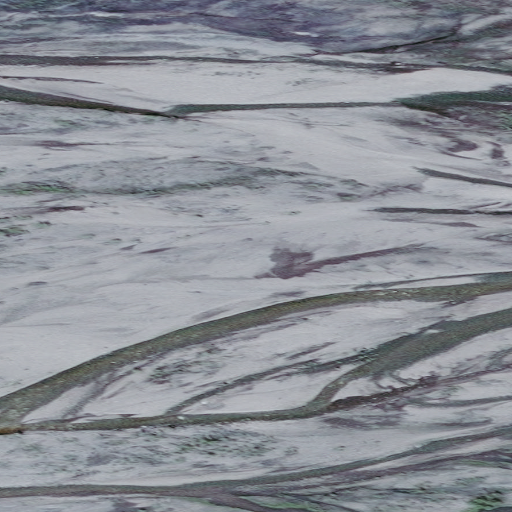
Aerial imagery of valley in Alaska named Ikiakpuk Valley containing only unknown